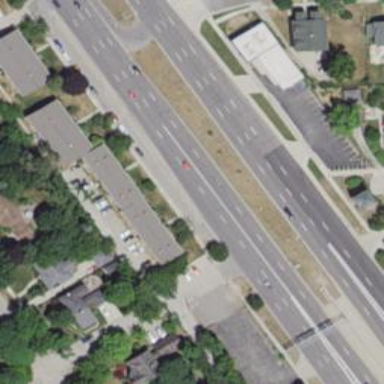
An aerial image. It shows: Primary road with asphalt surface.